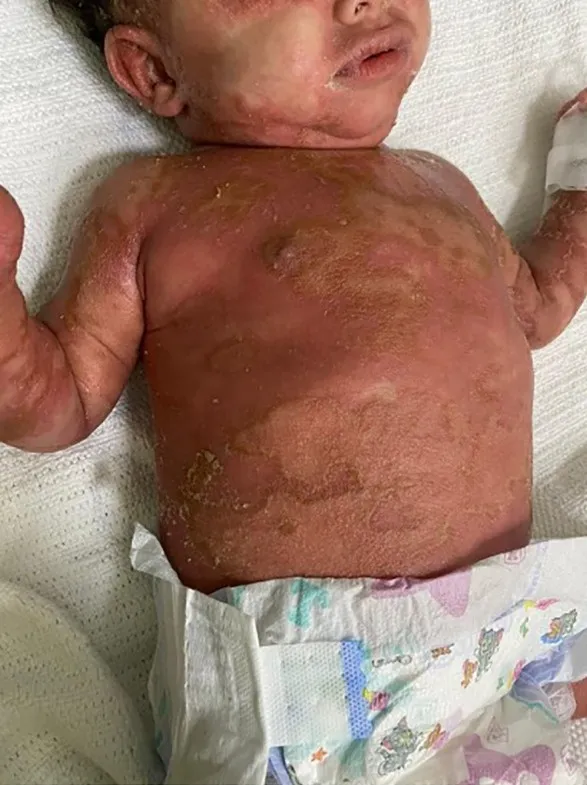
Generalized scaly red rash with desquamation along with small white blisters distributed over the body with pustular lesions.
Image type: medical_photograph (skin_photograph)